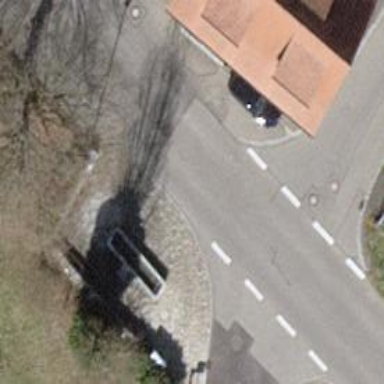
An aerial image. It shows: Fountain.